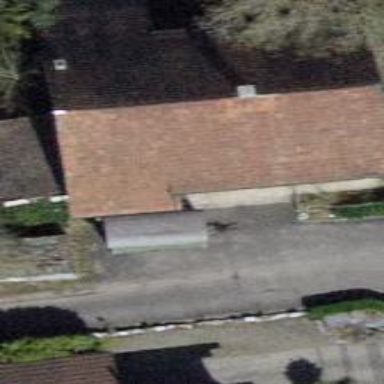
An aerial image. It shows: Building with tile roof.